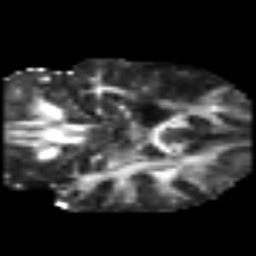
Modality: FA
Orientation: coronal
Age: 39
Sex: female
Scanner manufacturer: siemens
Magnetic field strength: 3 T
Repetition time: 6.1 s
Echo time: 0.101 s